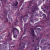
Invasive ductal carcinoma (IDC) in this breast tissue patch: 1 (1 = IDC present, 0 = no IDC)